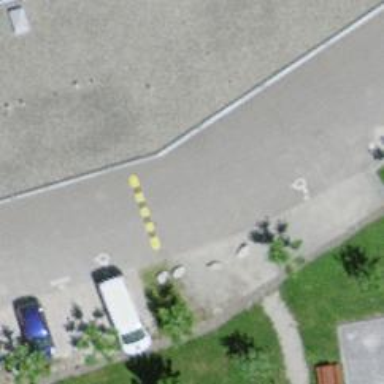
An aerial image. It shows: Bump for traffic calming.